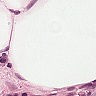
Metastatic tissue present: no